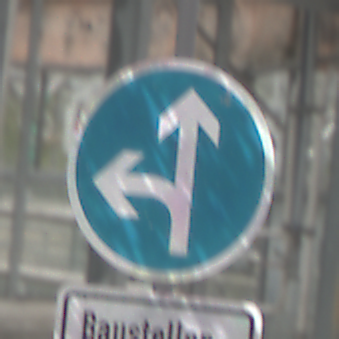
Verkehrszeichen: VorgeschriebeneFahrtrichtungGeradeausOderLinks
Zusatzzeichen unten: SonstigeFahrzeugePersonengruppenFrei1
Umgebung: Roofed, Special
Tageszeit: Midday
Wetter: Overcast
Licht: Natural
Jahreszeit: NotSpecified
Kontrast: LowContrast